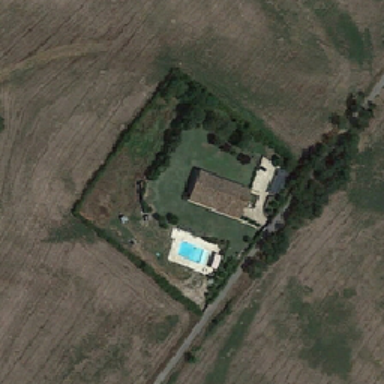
A farm house is built on the lawn of the square near the road .